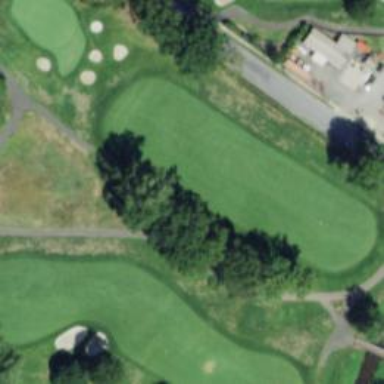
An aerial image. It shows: Path used for both walking and golf.